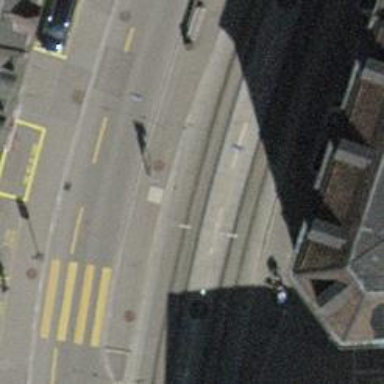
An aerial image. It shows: Public transport stop position.